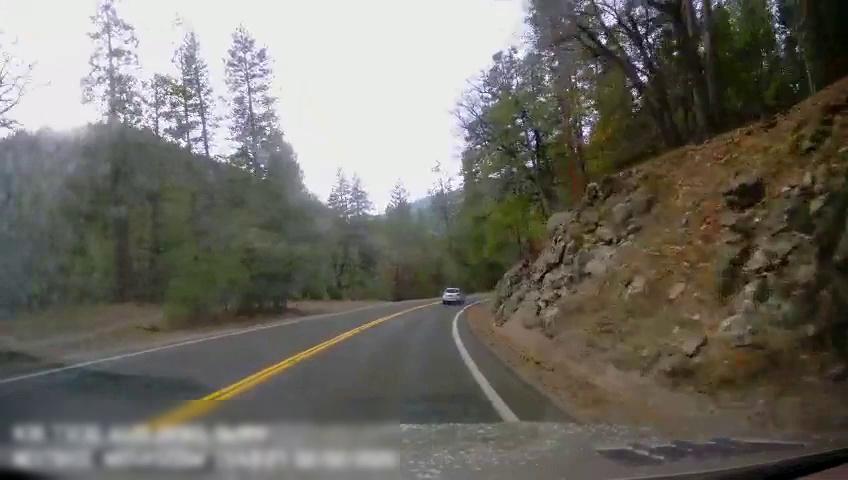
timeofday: Day
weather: Sunny
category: Drivable Space
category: Vehicles | Car
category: Lanes | Opposite Lane
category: Lanes | Current Lane
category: Lanes | Current Lane
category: Lanes | Current Lane